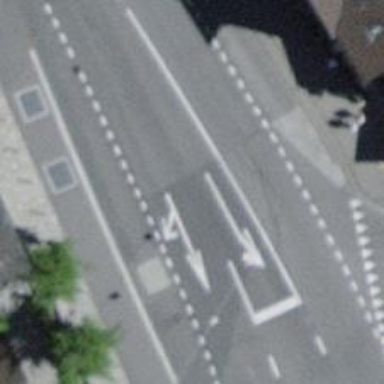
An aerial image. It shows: Secondary road with asphalt surface and sidewalks on both sides.